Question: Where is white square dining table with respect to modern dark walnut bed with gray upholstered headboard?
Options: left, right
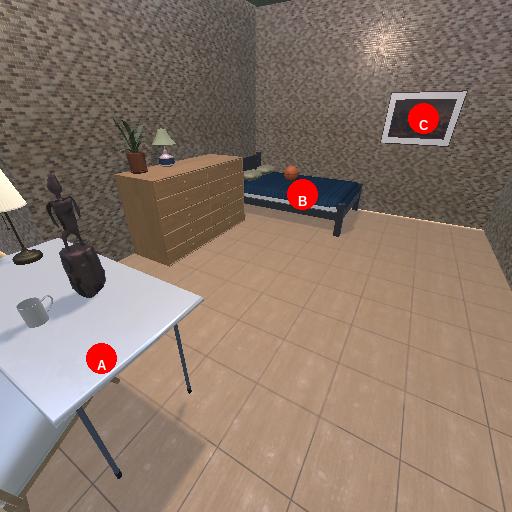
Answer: left